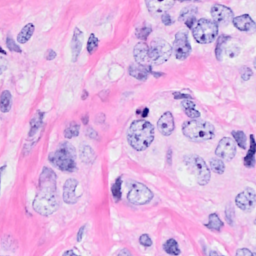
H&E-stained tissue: Breast